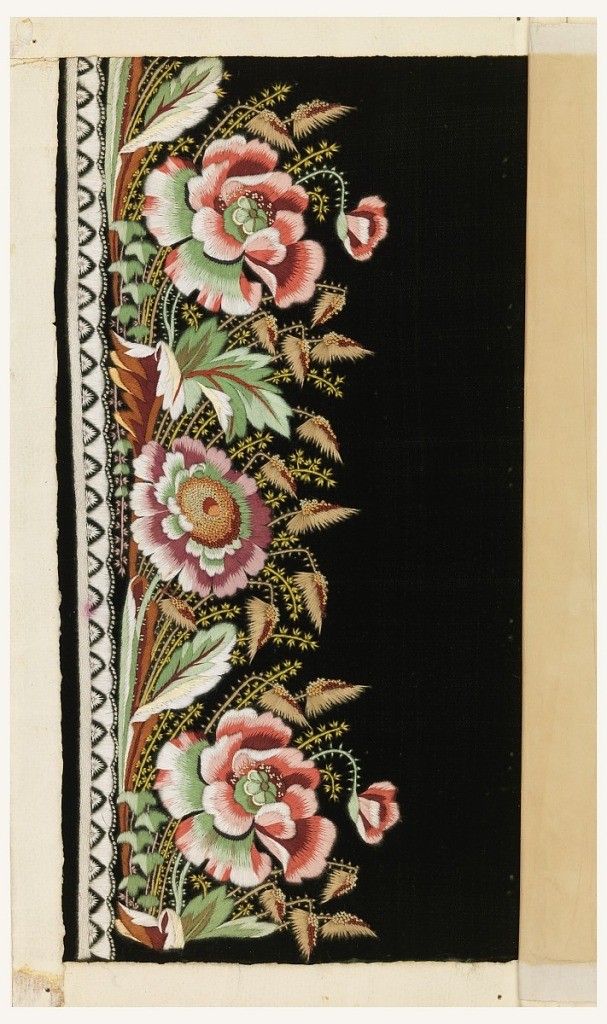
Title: Embroidery sample
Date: ca. 1770
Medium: silk, paper Technique: embroidered on cut supplementary warp pile (velvet)
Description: Green cut ground embroidered in a border design of naturalistic roses in shades of pink, green, tan, yellow and white. Knot stitches used for accent.